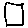
Label: square